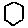
Label: hexagon